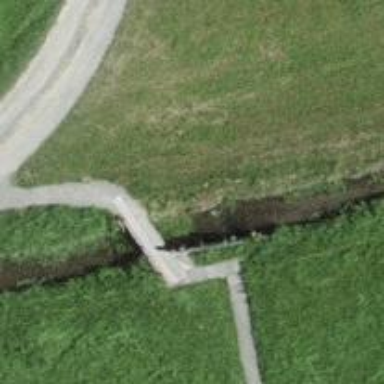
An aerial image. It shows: Path leading to bridge.